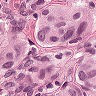
Metastatic tissue present: yes